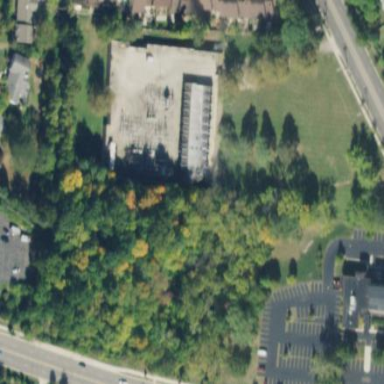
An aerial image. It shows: Power substation.